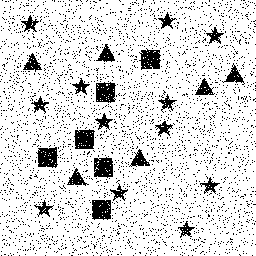
Squares: 6
Triangles: 6
Stars: 12
Total shapes: 24